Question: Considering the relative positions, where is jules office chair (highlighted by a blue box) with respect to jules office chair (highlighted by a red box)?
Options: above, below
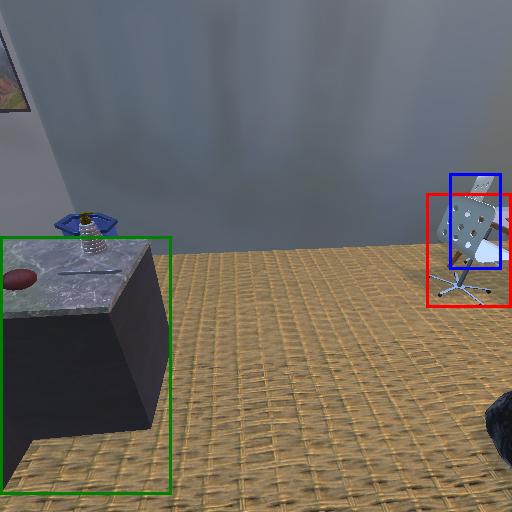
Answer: above